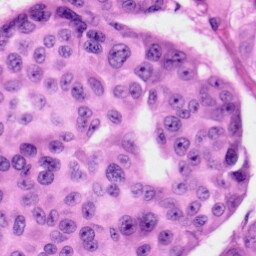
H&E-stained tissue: Skin